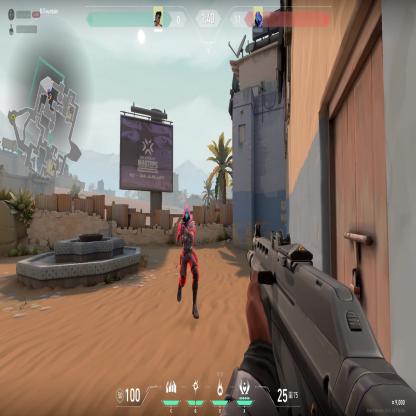
Label: enemy